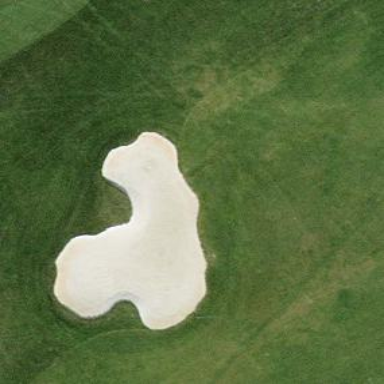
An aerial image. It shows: Golf bunker filled with sandy terrain.